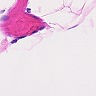
Metastatic tissue present: no